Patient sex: F
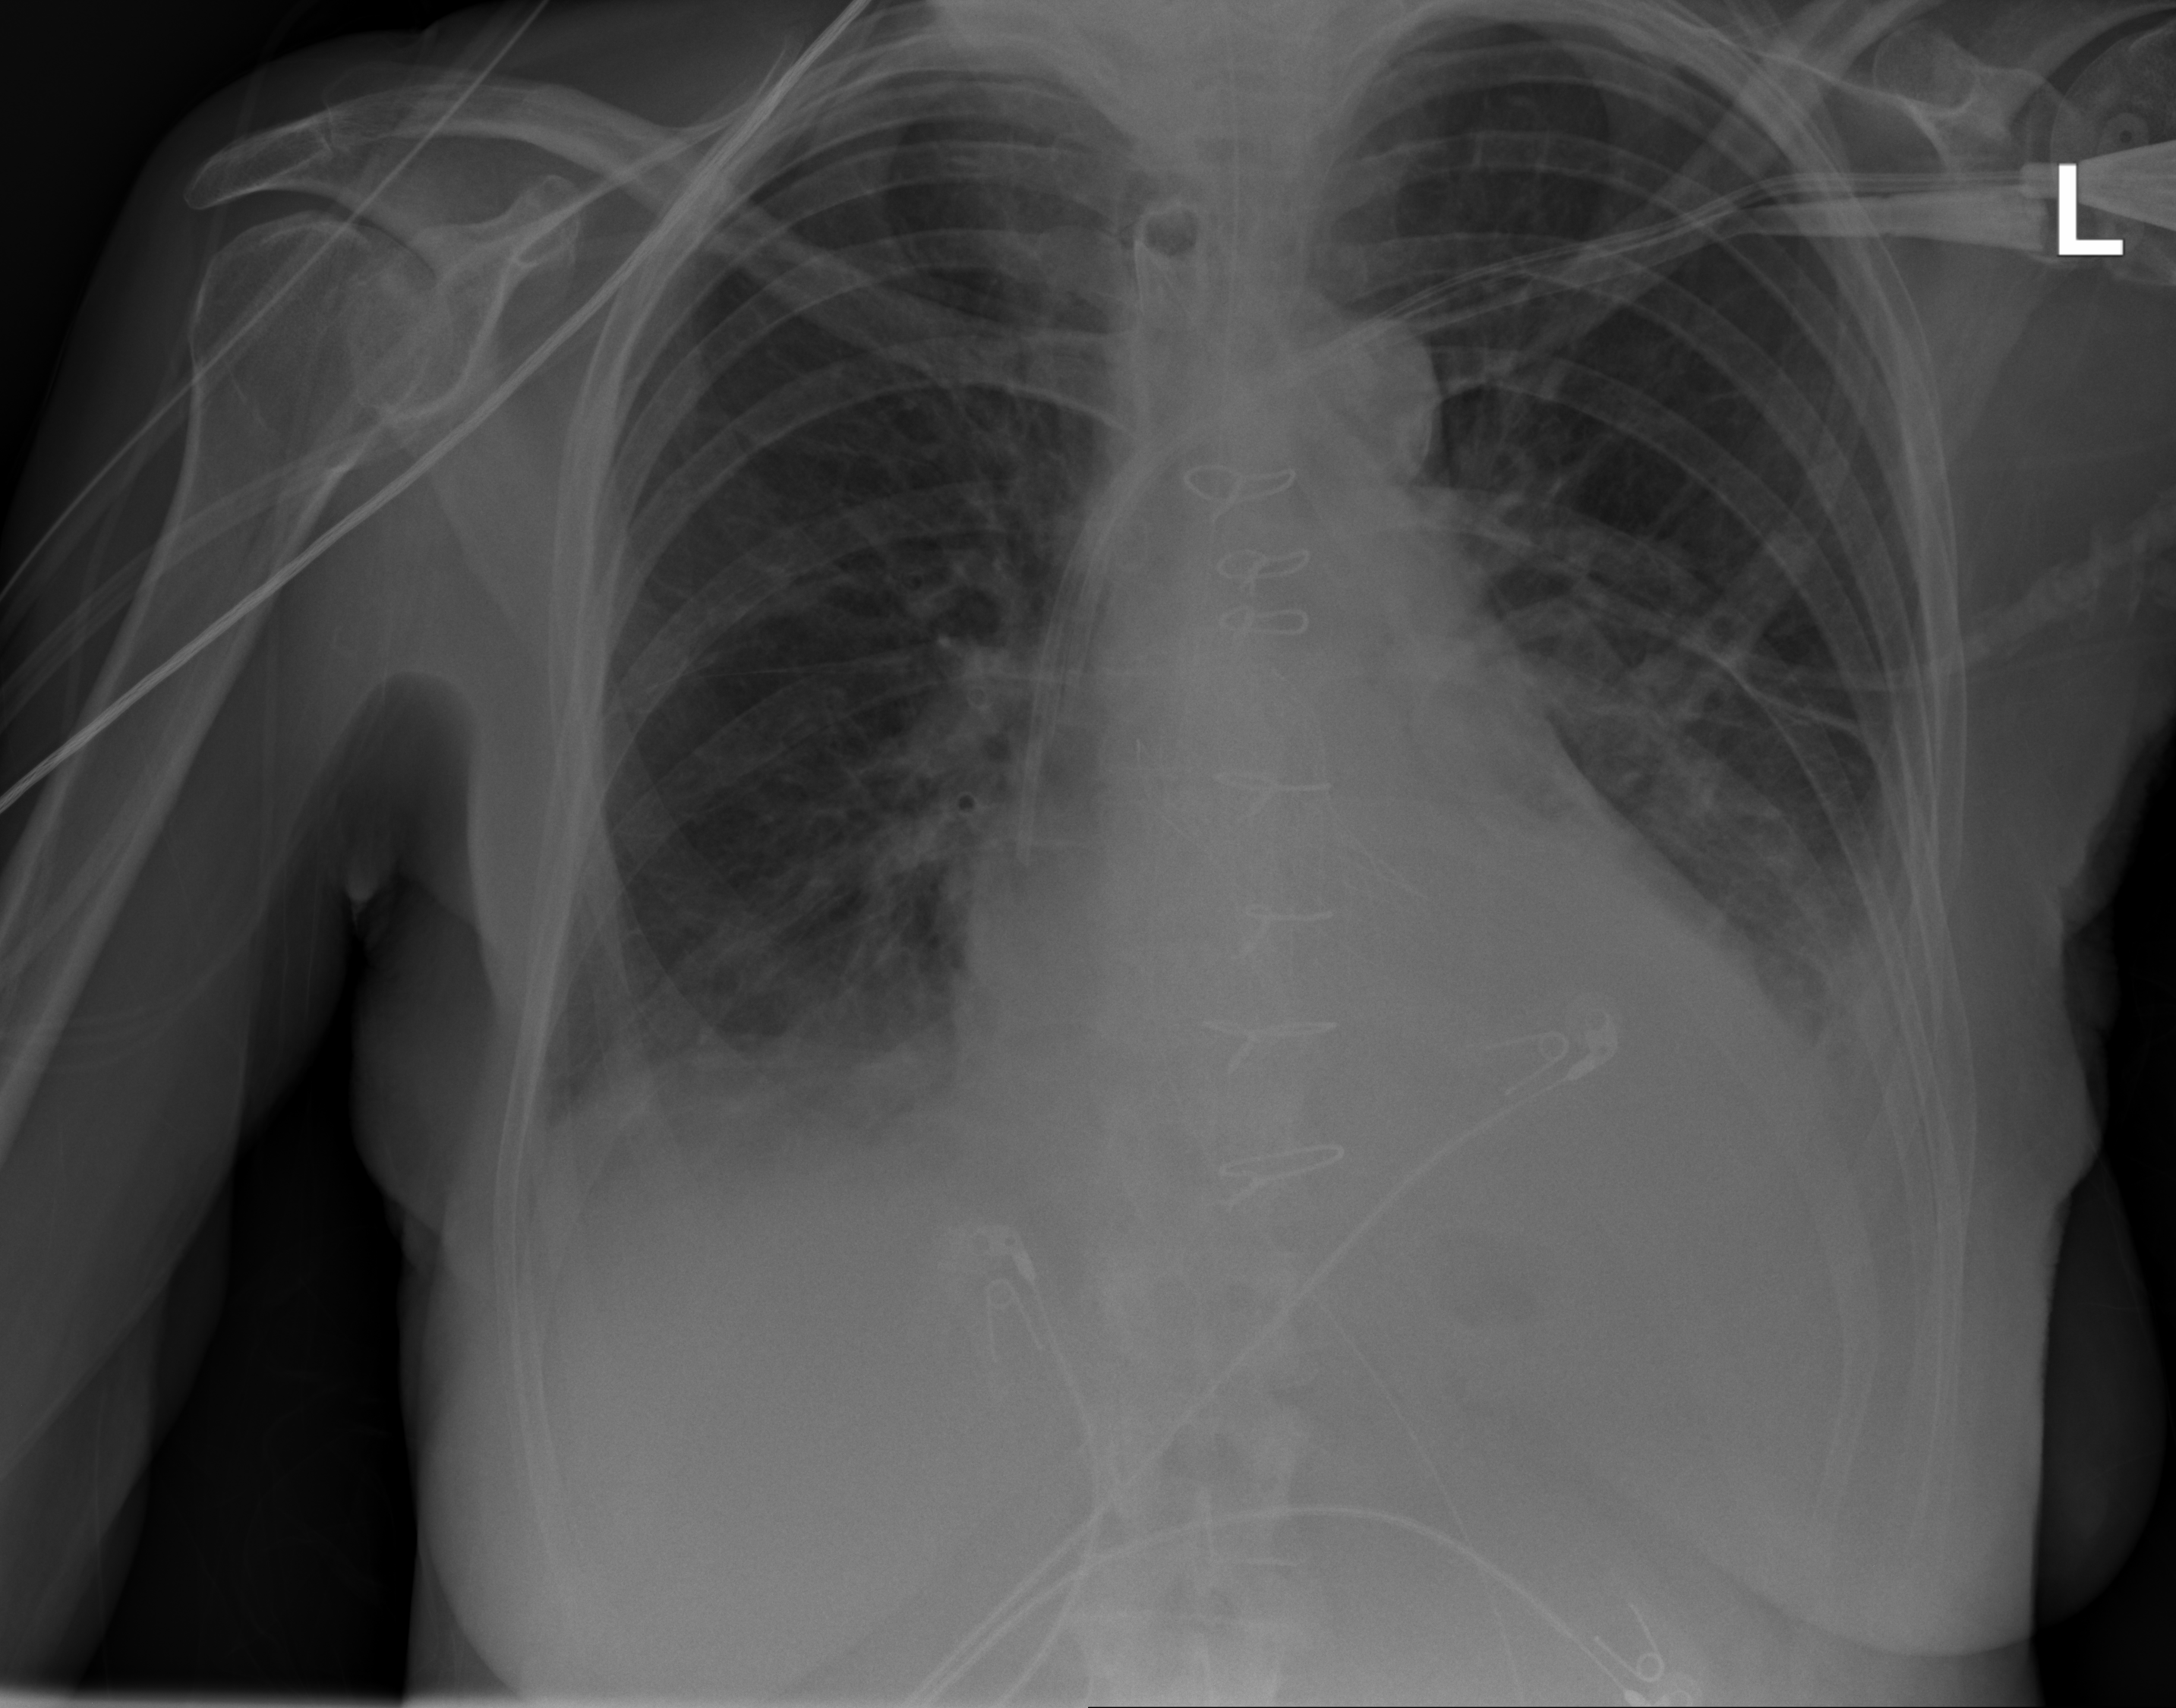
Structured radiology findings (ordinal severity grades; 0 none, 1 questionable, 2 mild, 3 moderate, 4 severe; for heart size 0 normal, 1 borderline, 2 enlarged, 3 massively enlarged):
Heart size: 2
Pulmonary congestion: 2
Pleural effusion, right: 2
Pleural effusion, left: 2
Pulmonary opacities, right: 0
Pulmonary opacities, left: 0
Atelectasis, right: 2
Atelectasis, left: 2